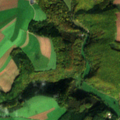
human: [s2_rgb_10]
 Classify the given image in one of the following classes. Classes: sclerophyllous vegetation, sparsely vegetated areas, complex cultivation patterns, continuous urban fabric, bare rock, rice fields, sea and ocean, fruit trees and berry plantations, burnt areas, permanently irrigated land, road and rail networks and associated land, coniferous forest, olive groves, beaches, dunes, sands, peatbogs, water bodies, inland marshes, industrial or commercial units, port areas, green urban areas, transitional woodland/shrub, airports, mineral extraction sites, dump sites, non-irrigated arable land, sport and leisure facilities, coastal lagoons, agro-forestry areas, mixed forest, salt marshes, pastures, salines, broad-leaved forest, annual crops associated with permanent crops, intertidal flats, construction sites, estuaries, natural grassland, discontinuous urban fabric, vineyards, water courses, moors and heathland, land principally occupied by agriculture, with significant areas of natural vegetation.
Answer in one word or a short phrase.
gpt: non-irrigated arable land, complex cultivation patterns, broad-leaved forest